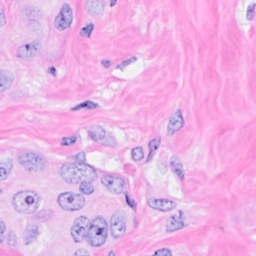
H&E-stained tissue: Breast